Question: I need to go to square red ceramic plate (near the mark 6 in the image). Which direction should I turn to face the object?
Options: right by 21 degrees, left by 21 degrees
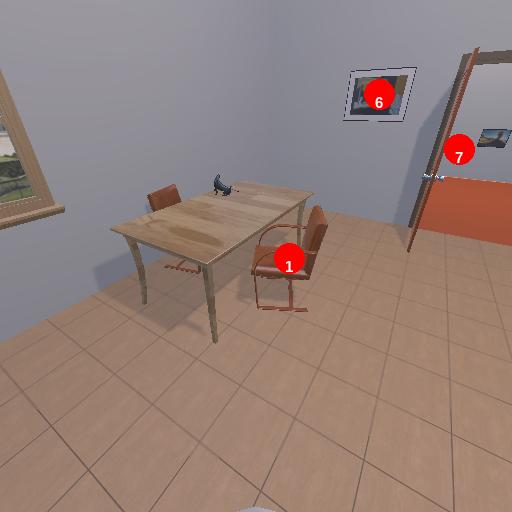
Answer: right by 21 degrees